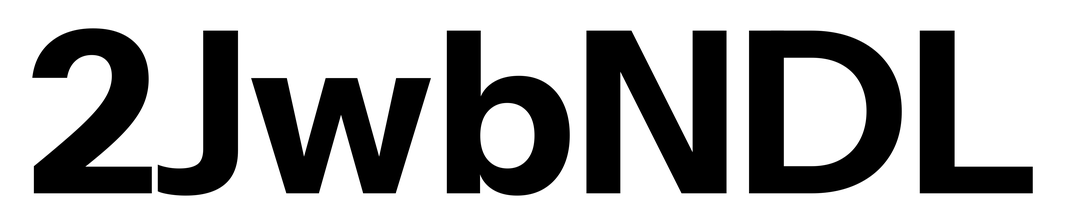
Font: InstrumentSans_Bold